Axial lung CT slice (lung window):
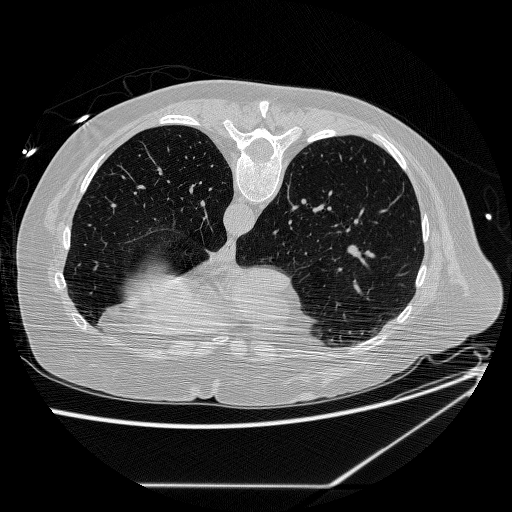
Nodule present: no